Question: I am trying to read URL using dataTask class and I got hit into a wired error, can someone help me decode that please
ERROR:
Invalid conversion from throwing function of type '(Data?, URLResponse?, Error?) throws -> Void' to non-throwing function type '(Data?, URLResponse?, Error?) -> Void'

'''
let url = URL(string: source)!
let session = URLSession(configuration: .default)
session.dataTask(with: url) { (data, _, err) in
if err != nil {
print ((err?.localizedDescription)!)
return
}
let json = try !JSON(data : data!)
for i in json["articles"] {
let title = i.1["title"].stringValue
let description = i.1["description"].stringValue
let url = i.1["url"].stringValue
let image = i.1["urlToImage"].stringValue
let id = i.1["publishedAt"].stringValue
self.datas.append(dataType(id: String, title: <#T##String#>, desc: <#T##String#>, url: <#T##String#>, image: <#T##String#>))
}
}
'''
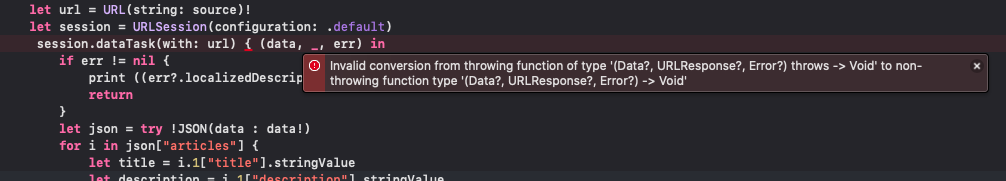
Answer: The problem is that this is not a throwing function, so you can't say 'try' directly within the function. Instead, put the 'try' inside the 'do' part of a 'do...catch' construct.
(Also fix that space between 'try' and the exclamation mark. Actually that might fix the whole problem right there: 'try! JSON(...'. But in general, don't do that; say 'try' without an exclamation and the error so if there an error you can find out what it is. Saying 'try!' throws away valuable information.)